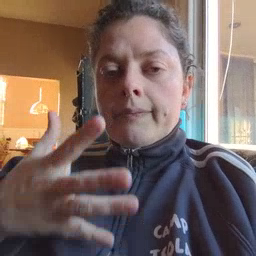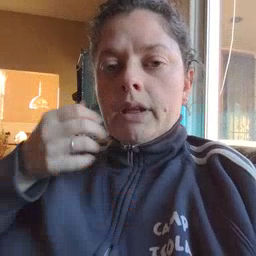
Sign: fast